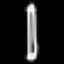
Label: pencil